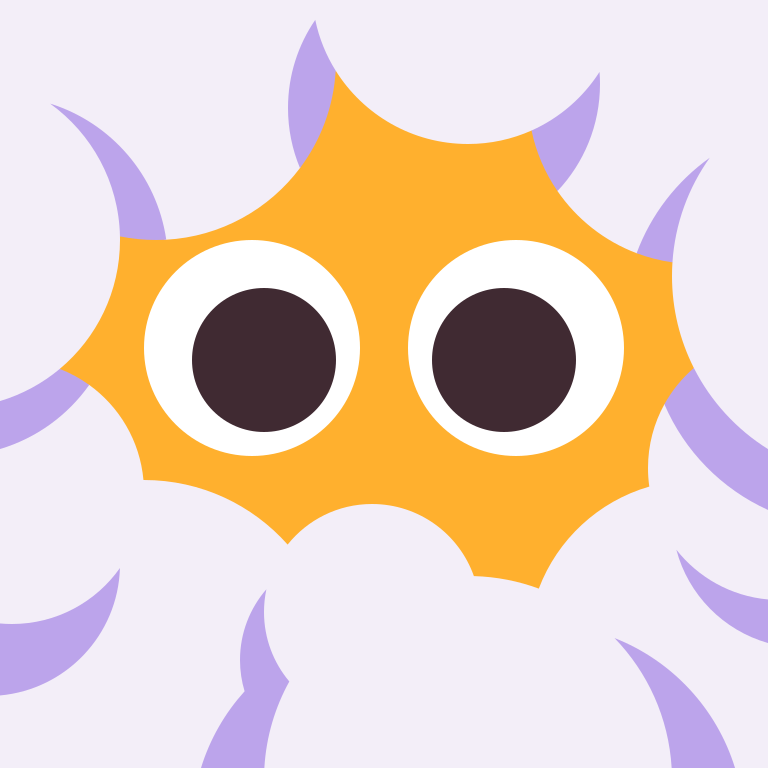
face in clouds flat